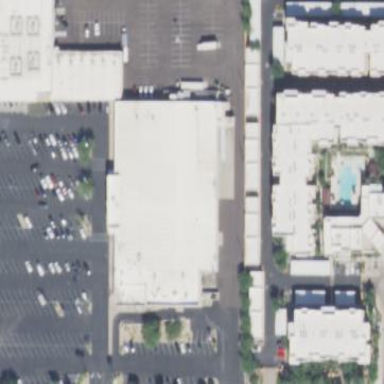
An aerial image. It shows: Supermarket located in building.